Question: Why is that when i hover my mouse pointer to the a link the hand wont show up
the hand is the one that click the link for '<a href=""></a>' it show up when you hover on the list but mine wont.
the first line of the list the hand show up for the whole area but the other list just the half of the area.
Here is my fiddle : <URL>

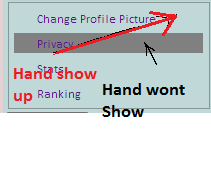
Answer: <URL>
'.UploadPicture ul li a' should have 'display:block;'